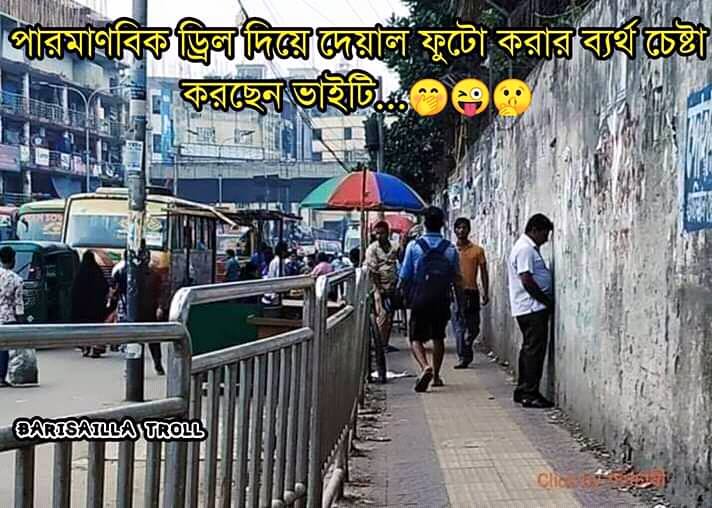
Caption: পারমাণবিক ড্রিল দিয়ে দেয়াল ফুটো করার ব্যর্থ চেষ্টা করছেন ভাইটি ...
Label: non-hate